Question: I have a dictionary with one value associated to each key.
I would like to plot this dictionary as a bar chart with 'matplotlib', set a different color for each bar, and find a way to use long strings as legible labels.
'''
X = np.arange(len(dictionay))
pl.bar(X, dictionay.values(), align='center', width=0.5)
pl.xticks(X, dictionay.keys())
pl.xticks(rotation=20)
ymax = max(dictionay.values()) + 1
pl.ylim(0, ymax)
pl.show()
'''
The result:

My keys are very long so we don't see anything clearly! And in addition it would be great to have this plot sorted by y values. I know a dictionary can't be sorted so may I go through a list?
Any ideas?
Thanks
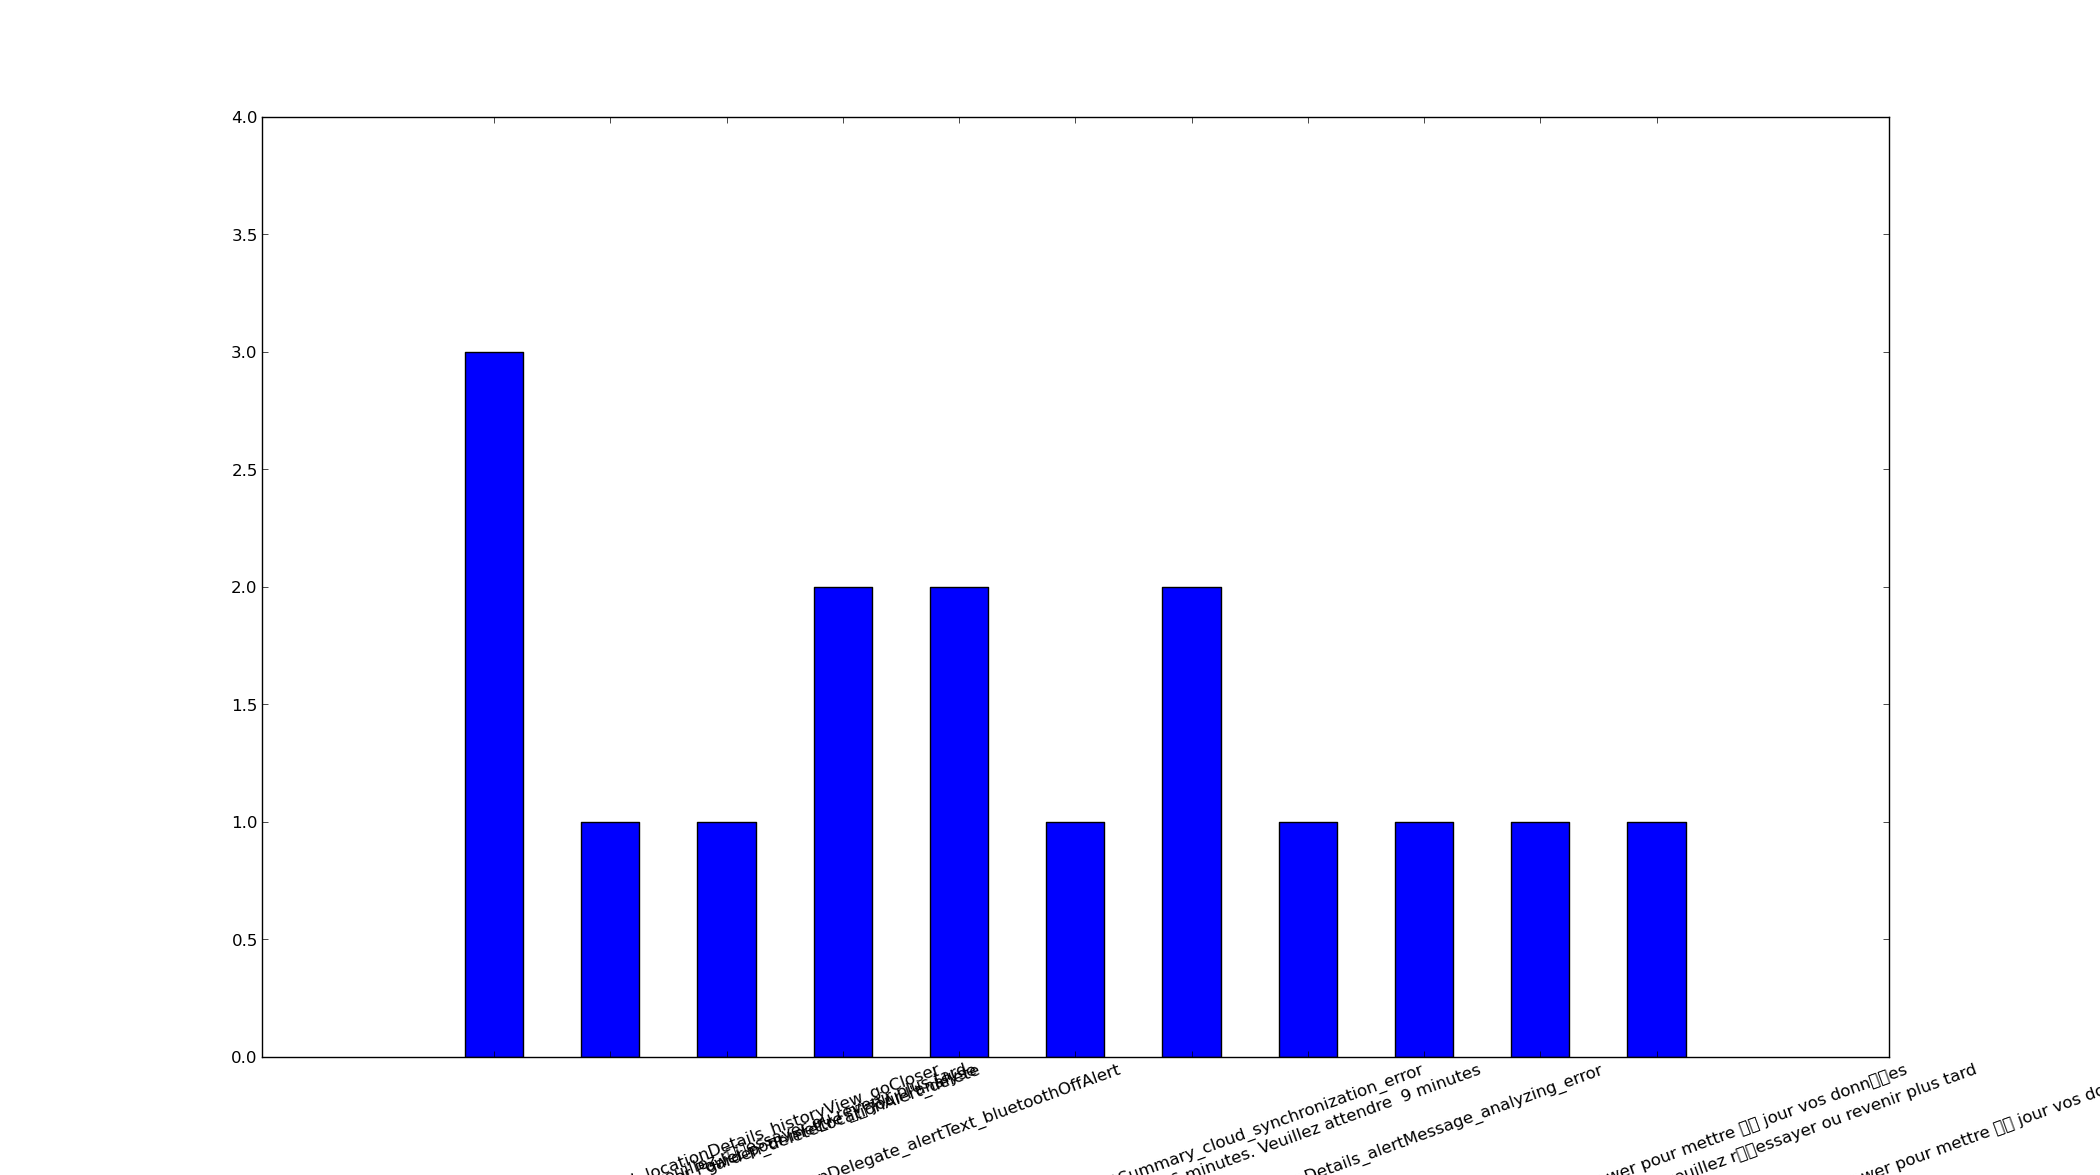
Answer: > I would like to plot this dictionnay with matplotlib, set a different
color for each key and find a way to plot the key which is a long
string ... And in addition it would be great to have this plot sorted.
Unfortunately the best way I was able to graph long strings was to truncate them. I arbitrarily chose 15 characters as the maximum length, you can use any length you find appropriate.
The following code defines a dictionary ('Dictionary'), creates a list of sorted keys and sorted values by value from largest to smallest, and truncates keys that are too long to display well. When the bar plot is graphed, it is done one bar at a time so it can set an individual color to the bar. The color is chosen by iterating through the tuple defined at the beginning (Colors).
'''
import numpy as np
import matplotlib.pyplot as plt
Dictionary = {"A":3,"C":5,"B":2,"D":3,"E":4,
"A very long key that will be truncated when it is graphed":1}
Dictionary_Length = len(Dictionary)
Max_Key_Length = 15
Sorted_Dict_Values = sorted(Dictionary.values(), reverse=True)
Sorted_Dict_Keys = sorted(Dictionary, key=Dictionary.get, reverse=True)
for i in range(0,Dictionary_Length):
Key = Sorted_Dict_Keys[i]
Key = Key[:Max_Key_Length]
Sorted_Dict_Keys[i] = Key
X = np.arange(Dictionary_Length)
Colors = ('b','g','r','c') # blue, green, red, cyan
Figure = plt.figure()
Axis = Figure.add_subplot(1,1,1)
for i in range(0,Dictionary_Length):
Axis.bar(X[i], Sorted_Dict_Values[i], align='center',width=0.5, color=Colors[i%len(Colors)])
Axis.set_xticks(X)
xtickNames = Axis.set_xticklabels(Sorted_Dict_Keys)
plt.setp(Sorted_Dict_Keys)
plt.xticks(rotation=20)
ymax = max(Sorted_Dict_Values) + 1
plt.ylim(0,ymax)
plt.show()
'''
Output graph: